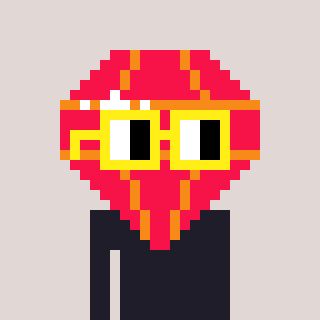
a pixel art character with square yellow glasses, a red diamond-shaped head and a teal-colored body on a warm background